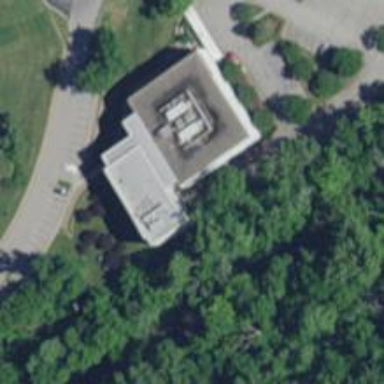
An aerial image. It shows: View of university building.